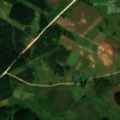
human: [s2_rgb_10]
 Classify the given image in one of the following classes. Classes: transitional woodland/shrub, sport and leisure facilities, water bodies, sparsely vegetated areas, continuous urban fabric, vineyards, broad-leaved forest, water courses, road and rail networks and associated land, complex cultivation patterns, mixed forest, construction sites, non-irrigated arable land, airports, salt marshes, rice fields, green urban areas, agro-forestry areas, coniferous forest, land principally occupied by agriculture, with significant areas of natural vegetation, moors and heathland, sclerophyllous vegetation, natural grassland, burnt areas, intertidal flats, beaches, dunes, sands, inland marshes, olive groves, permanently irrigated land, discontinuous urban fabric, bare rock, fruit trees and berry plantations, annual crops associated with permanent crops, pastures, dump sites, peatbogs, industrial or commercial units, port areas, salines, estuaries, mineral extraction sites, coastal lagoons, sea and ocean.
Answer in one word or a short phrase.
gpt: pastures, complex cultivation patterns, coniferous forest, mixed forest, transitional woodland/shrub